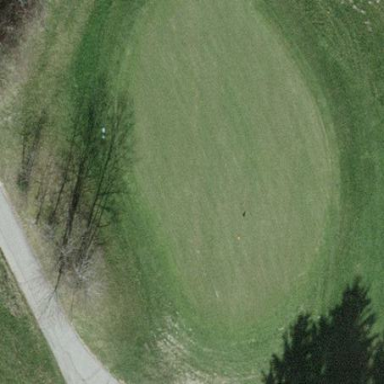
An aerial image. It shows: Grassy pitch designated for golf. It features vibrant green golf course.